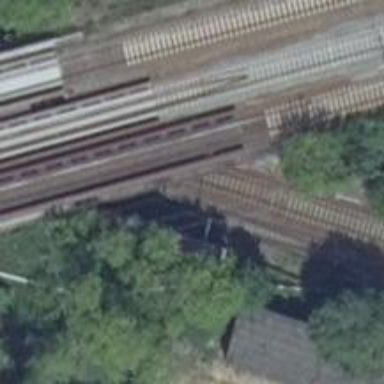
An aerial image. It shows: Railway switch.